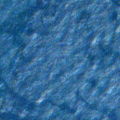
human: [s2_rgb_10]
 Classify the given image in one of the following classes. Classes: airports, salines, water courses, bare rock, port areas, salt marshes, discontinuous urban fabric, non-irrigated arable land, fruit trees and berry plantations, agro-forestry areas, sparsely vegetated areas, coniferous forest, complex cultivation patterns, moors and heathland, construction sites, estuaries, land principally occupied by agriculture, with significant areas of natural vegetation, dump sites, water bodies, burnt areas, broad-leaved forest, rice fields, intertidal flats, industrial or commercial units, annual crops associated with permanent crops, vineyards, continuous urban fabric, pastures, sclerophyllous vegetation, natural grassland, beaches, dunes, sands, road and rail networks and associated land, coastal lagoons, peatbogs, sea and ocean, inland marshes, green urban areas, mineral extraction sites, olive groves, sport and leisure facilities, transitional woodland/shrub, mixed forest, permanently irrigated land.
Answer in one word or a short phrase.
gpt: sea and ocean